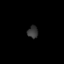
Tissue: prostate
Cell type: Endothelial cells
Senescence score: 0.6929
Nuclear area (px): 125
Mean DAPI intensity: 55.072